A bearing vibration time series has been folded into this square grayscale image, one row per segment of consecutive samples. Diagnose the bearing from this image, choosing from: normal, inner_race, outer_race, ball.
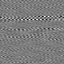
Answer: ball